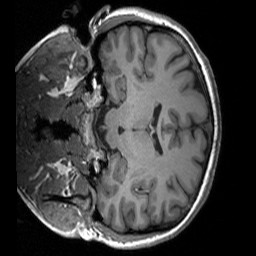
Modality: T1w
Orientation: coronal
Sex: female
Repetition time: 1.95 s
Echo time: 0.026 s